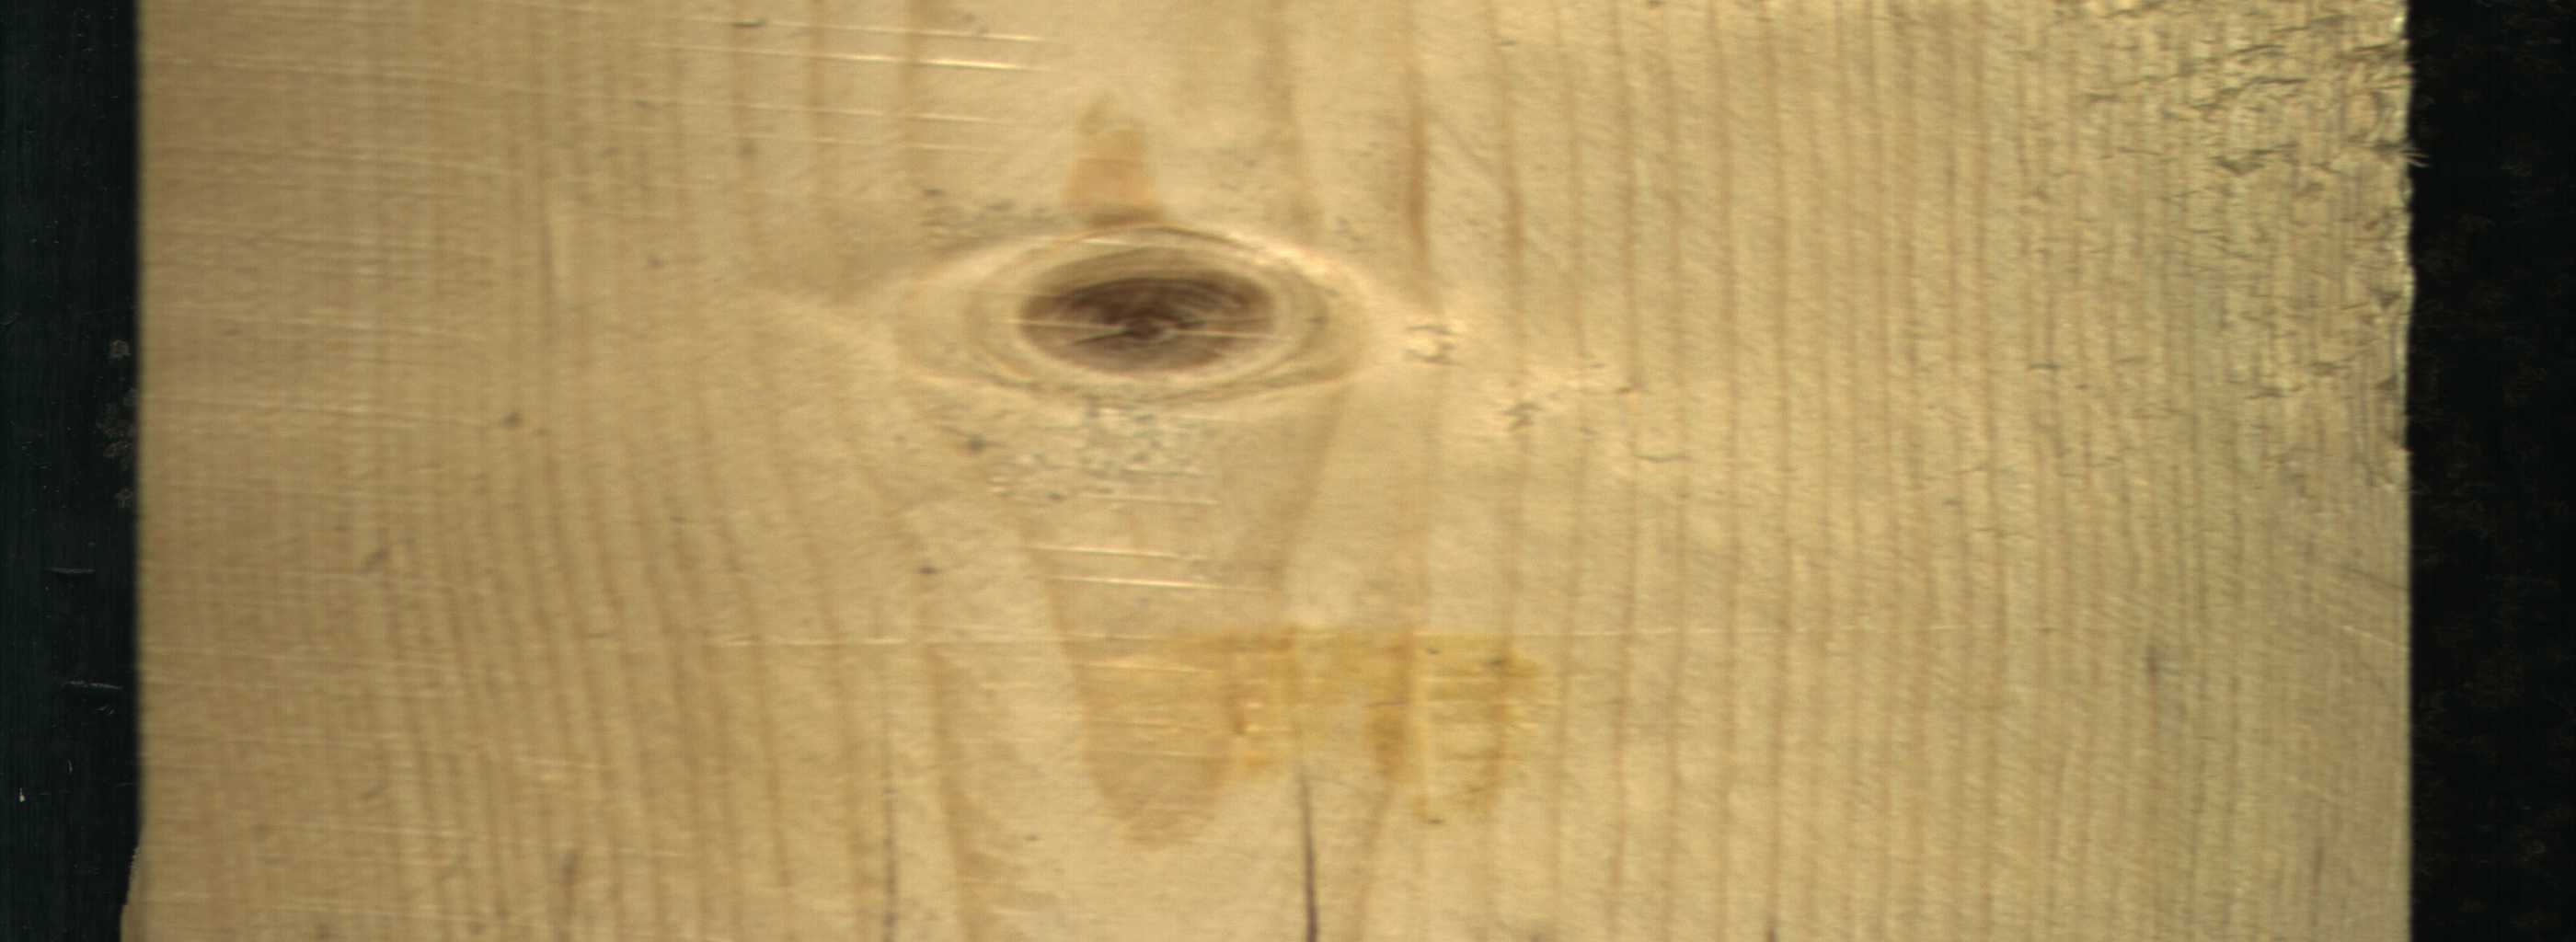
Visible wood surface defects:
Live_Knot